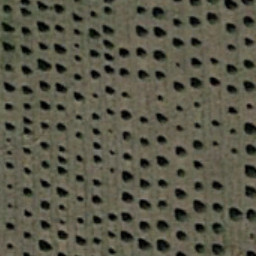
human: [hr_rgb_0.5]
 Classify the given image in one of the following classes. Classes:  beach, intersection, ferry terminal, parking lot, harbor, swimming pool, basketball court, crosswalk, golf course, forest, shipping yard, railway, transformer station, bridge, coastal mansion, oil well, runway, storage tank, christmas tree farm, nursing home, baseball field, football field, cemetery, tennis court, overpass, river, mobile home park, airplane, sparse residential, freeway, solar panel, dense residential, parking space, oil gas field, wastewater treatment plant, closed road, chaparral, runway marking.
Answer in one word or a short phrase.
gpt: christmas tree farm